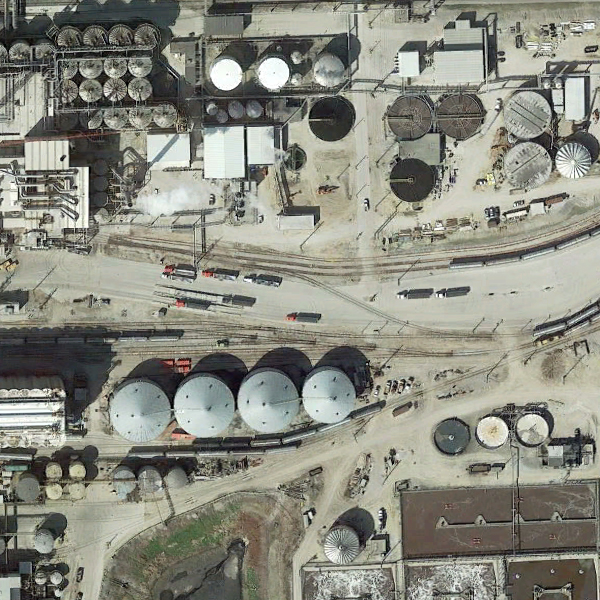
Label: StorageTanks